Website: ulta-beauty
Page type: billing-address
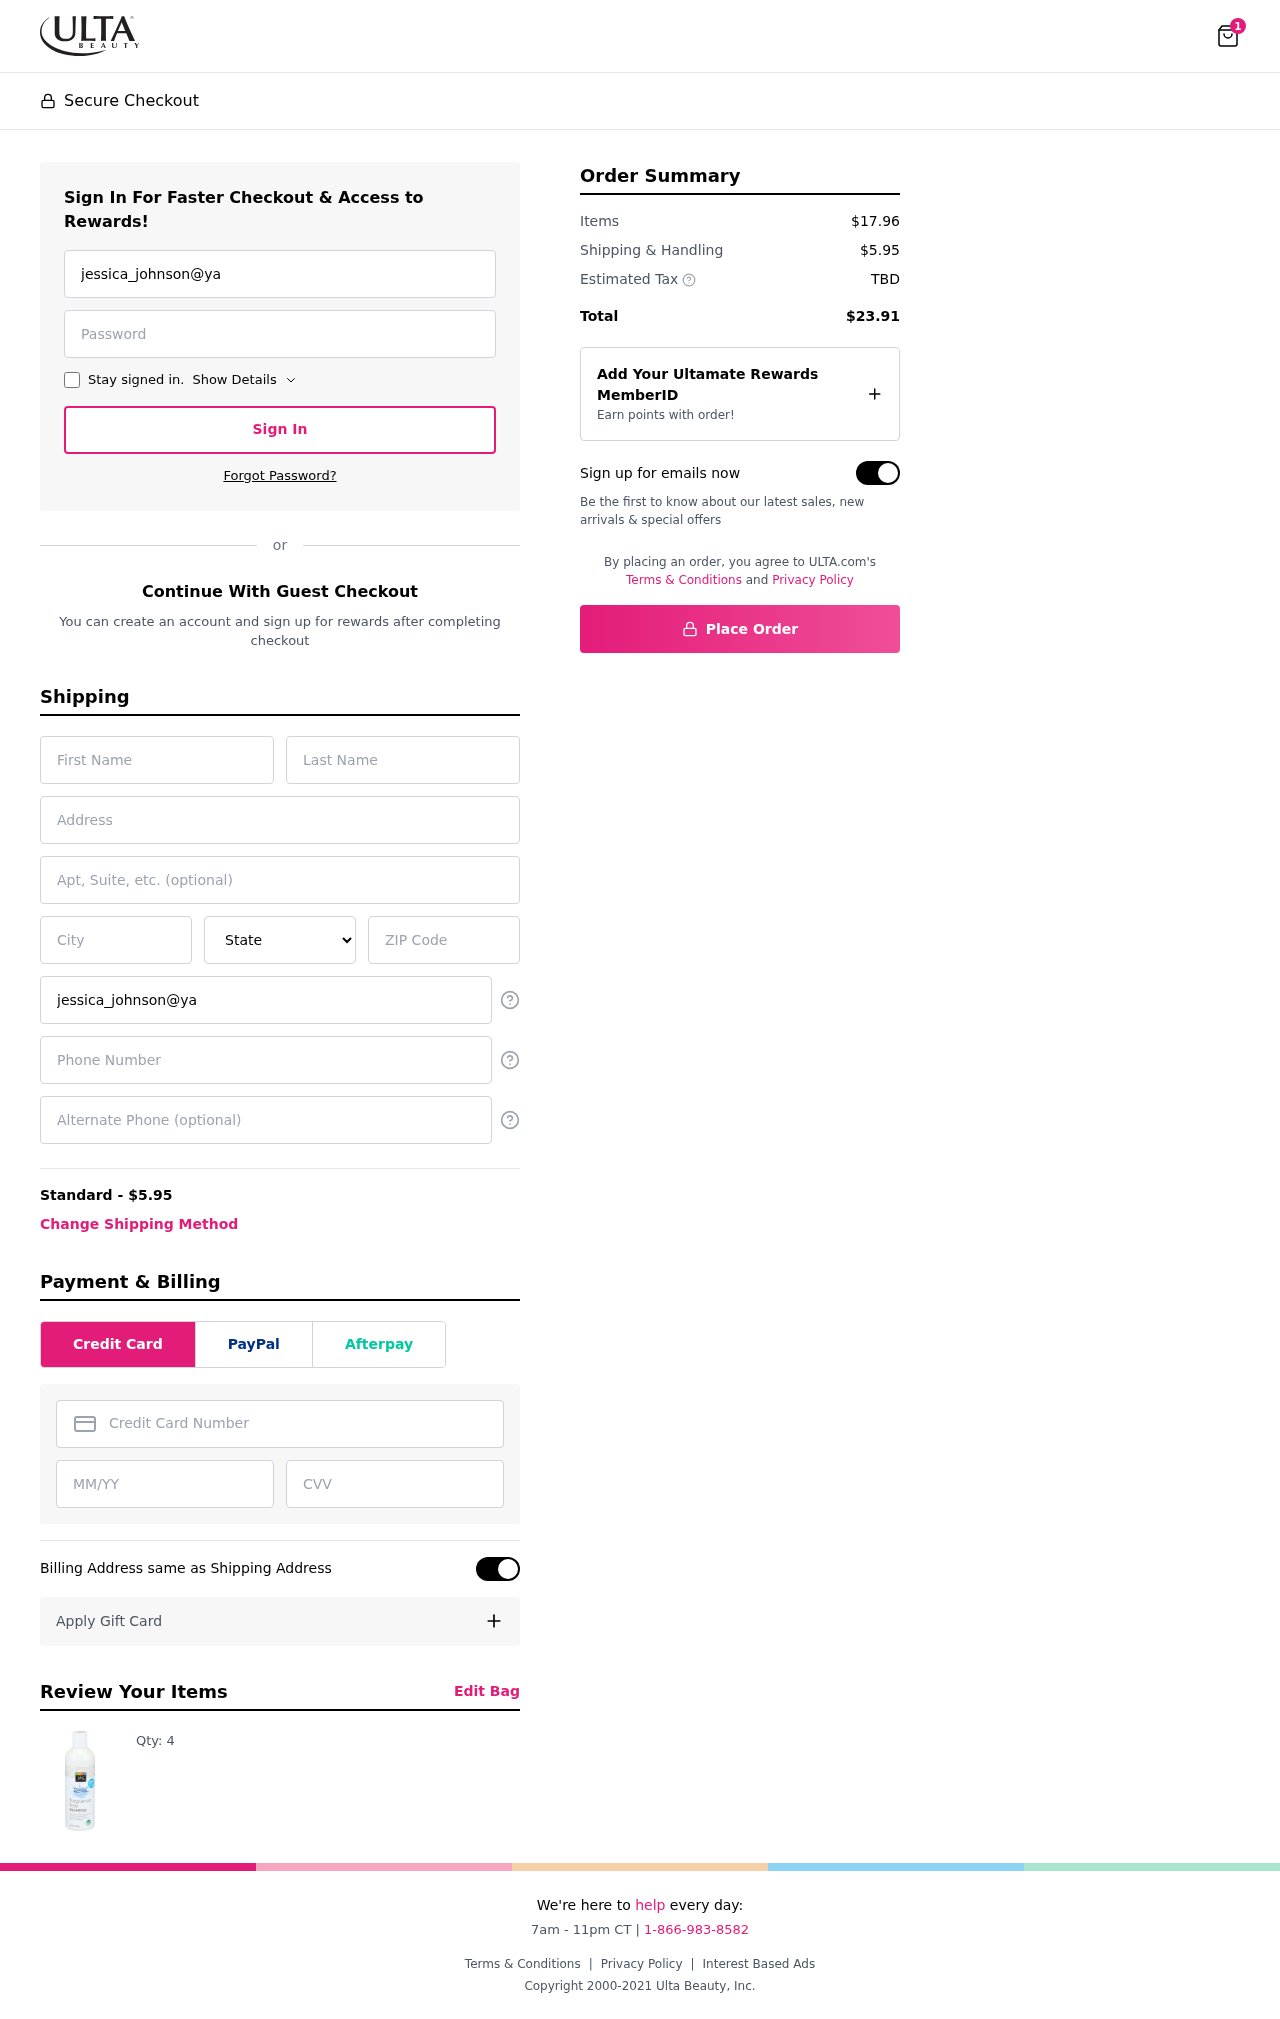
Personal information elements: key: PII_STATE
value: Alabama
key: PII_EMAIL
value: jessica_johnson@yahoo.com
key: PII_FIRSTNAME
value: Jessica
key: PII_LASTNAME
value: Johnson
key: PII_STREET
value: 9229 Holly Freeway
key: PII_CITY
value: Barryborough
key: PII_POSTCODE
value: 36316
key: PII_PHONE
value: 8938847905
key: PII_ALT_PHONE
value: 6885225366
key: PII_CARD_NUMBER
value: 4356 0105 0411 4167
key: PII_CARD_EXPIRY
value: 06/28
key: PII_CARD_CVV
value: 452
Product elements: key: PRODUCT1_QUANTITY
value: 4
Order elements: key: ORDER_NUM_ITEMS
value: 1
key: ORDER_SHIPPING_COST
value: $5.95
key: ORDER_SUBTOTAL
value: $17.96
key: ORDER_TOTAL
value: $23.91